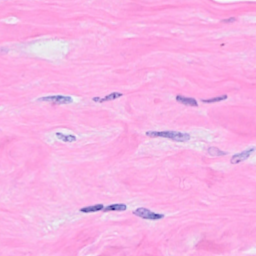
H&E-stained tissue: Breast